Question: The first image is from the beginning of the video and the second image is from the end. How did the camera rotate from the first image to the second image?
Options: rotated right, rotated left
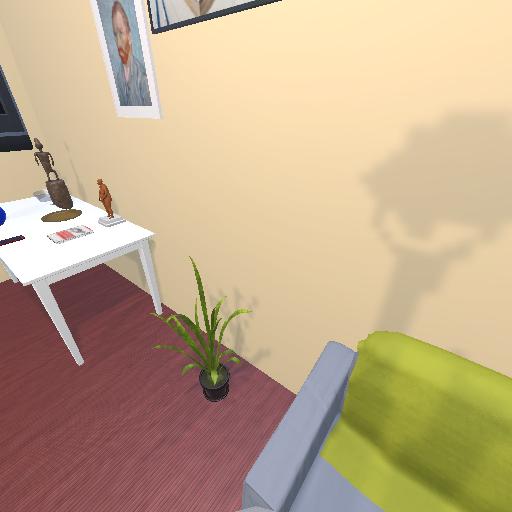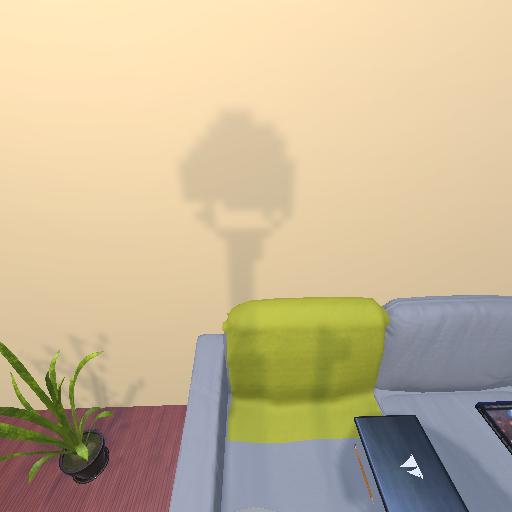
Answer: rotated right